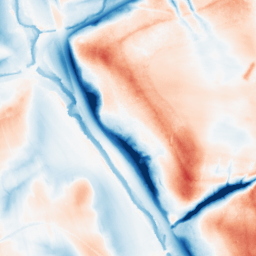
Category: classical
Decomposition family: gaussian_anisotropic
Decomposition parameters: sigma_x: 20
sigma_y: 10
Upsampling method: cubic_catmull_rom
Upsampling parameters: scale: 2
Upsampling scale: 2